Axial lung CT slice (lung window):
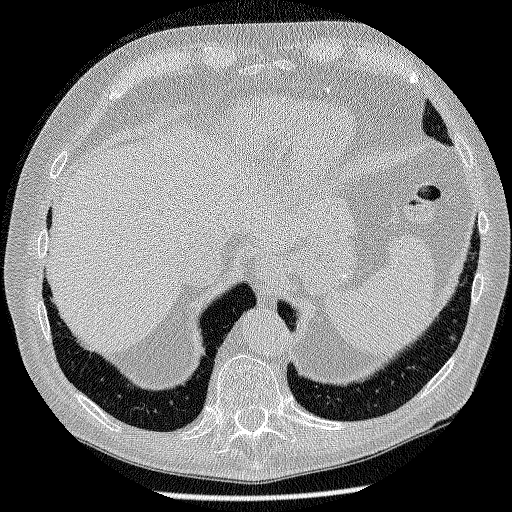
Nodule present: no